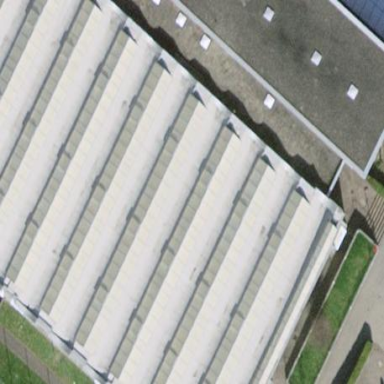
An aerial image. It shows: School building with flat roof.